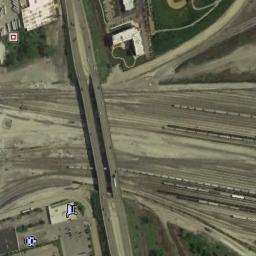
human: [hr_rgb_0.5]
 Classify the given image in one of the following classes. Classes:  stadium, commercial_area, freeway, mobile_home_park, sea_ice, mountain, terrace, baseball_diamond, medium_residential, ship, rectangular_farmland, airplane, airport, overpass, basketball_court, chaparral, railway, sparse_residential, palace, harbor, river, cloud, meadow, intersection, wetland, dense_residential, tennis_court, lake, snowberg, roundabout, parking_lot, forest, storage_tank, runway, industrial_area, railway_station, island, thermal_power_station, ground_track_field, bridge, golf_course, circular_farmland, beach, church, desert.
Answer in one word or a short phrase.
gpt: overpass